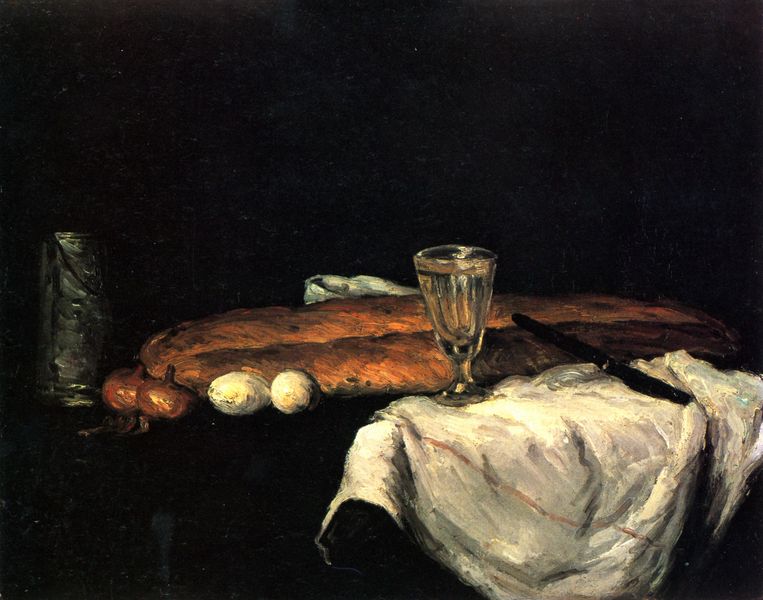
Titel: Stilleben mit Brot und Eiern
Künstler: Paul Cézanne
Standort: Cincinnati
Institution: Cincinnati Art Museum
Schlagwörter: dunkel, gemälde, schatten, wasser, weiß, braun, glas, grau, hell, hintergrund, licht, schwarz, stuhl, tisch, vordergrund, rot, tuch, malerei, flasche, trinken, falten, messer, silber, stehen, tot, bild, holland, niederlande, tischdecke, tischtuch, öl, kirche, pastos, dunkelheit, gold, kelch, realismus, sessel, stoff, decke, gotik, traurig, früchte, gemüse, kanne, krug, stilleben, stillleben, ruhe, liegen, düster, naturalismus, zwei, leer, leere, weis, stille, querformat, essen, reflexe, finster, streifen, brot, esstisch, faltenwurf, still, lichtreflexe, stiel, zwiebel, griff, klinge, serviette, becher, vanitas, arrangement, gefäß, memento mori, nahrung, hängen, dose, brett, weinglas, wasserglas, stof, chardin, mahlzeit, karaffe, fisch, leben, leintuch, kristall, schneiden, kartoffel, karg, chor, frühstück, brotlaib, laib, niederland, goldrand, weissbrot, blech, brote, eier, aufriss, knoblauch, glass, voll, lebensmittel, zwiebeln, baguette, weinkelch, speise, küchenstilleben, küchenstillleben, zinnbecher, handlung, geschirrtuch, bedrückend, schliff, kelchglas, eie, abendbrot, baguettes, brotlaibe, gamälde, laibe, malzeit, ei, steilleben, pane, zwibel